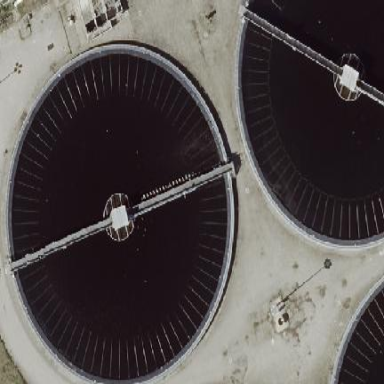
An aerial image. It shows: Body of wastewater.